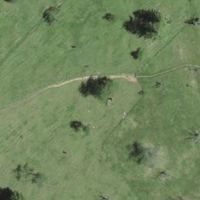
EUNIS habitat code: 24
Species observed at this site:
Campanula patula